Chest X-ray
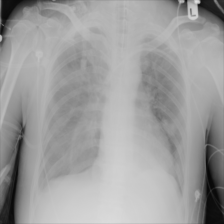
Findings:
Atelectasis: negative
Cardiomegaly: negative
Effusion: negative
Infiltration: positive
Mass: negative
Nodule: negative
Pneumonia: negative
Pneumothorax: negative
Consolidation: negative
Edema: negative
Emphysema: negative
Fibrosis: negative
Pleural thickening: negative
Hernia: negative